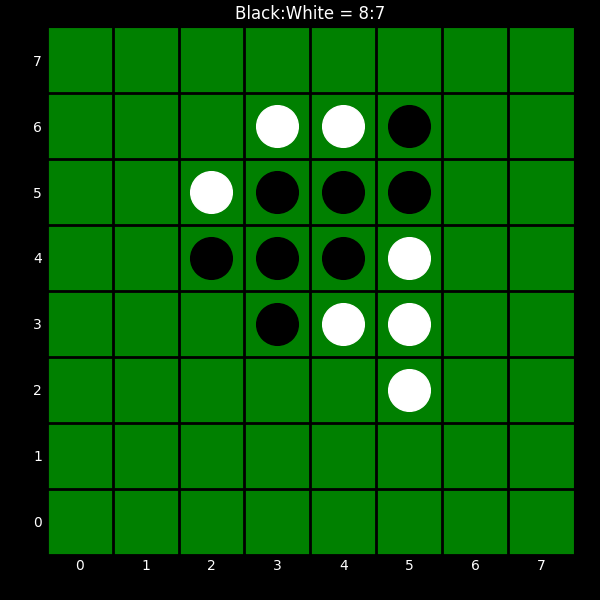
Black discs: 8
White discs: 7